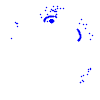
Particle: pion